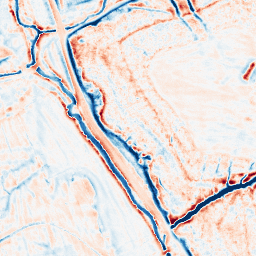
Category: edge_preserving
Decomposition family: bilateral
Decomposition parameters: d: 15
sigma_color: 75
sigma_space: 25
Upsampling method: bicubic
Upsampling parameters: scale: 8
Upsampling scale: 8